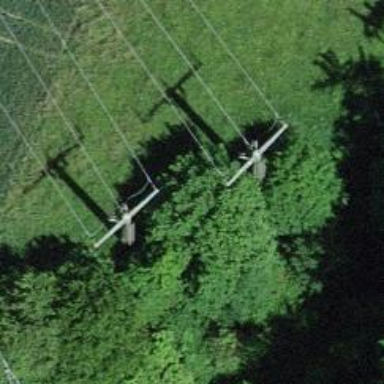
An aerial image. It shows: Minor power line with 3 cables.